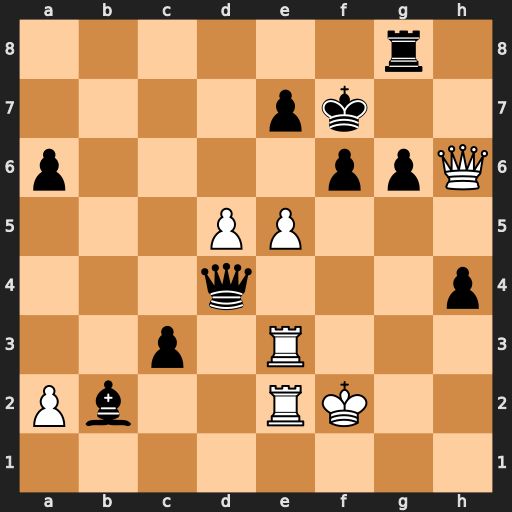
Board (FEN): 6r1/4pk2/p4ppQ/3PP3/3q3p/2p1R3/Pb2RK2/8
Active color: w
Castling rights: -
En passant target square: -
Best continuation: e6+ Ke8 Qh7